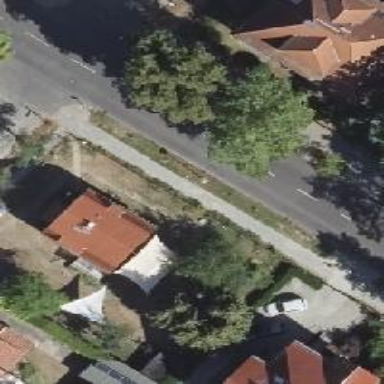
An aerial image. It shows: Secondary road with asphalt surface.